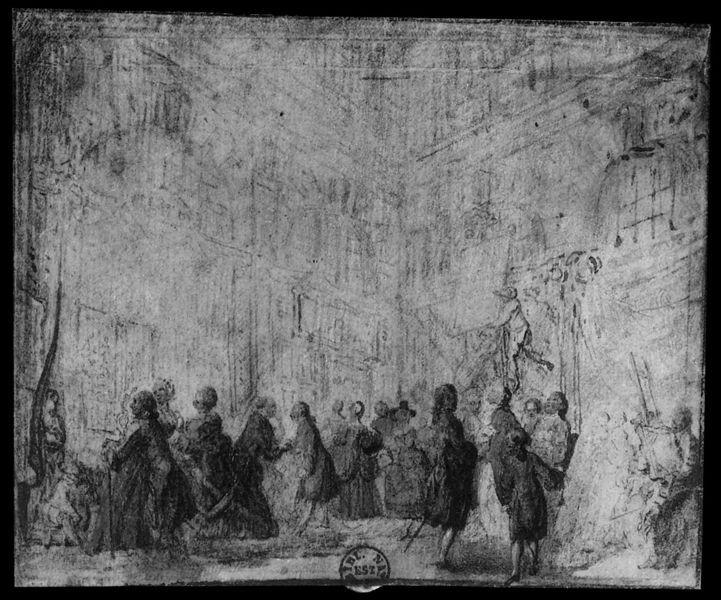
Titel: Die Ausstellung der Jugend auf der Place Dauphine 1769
Künstler: Gabriel de St. Aubin
Institution: Paris, Bibliothèque Nationale
Schlagwörter: gruppe, frauen, menschen, fenster, frankreich, grau, kleid, kleider, männer, raum, skizze, zeichnung, gebäude, haus, schloss, ball, gespräch, leute, rock, versammlung, alt, barock, bild, innenraum, gitter, figur, blatt, stock, skulptur, linien, saal, salon, halle, wände, kohle, säbel, stempel, degen, treffen, museum, louvre, hofadel, est, #männer